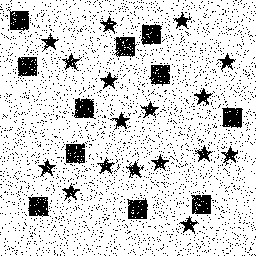
Squares: 11
Triangles: 0
Stars: 17
Total shapes: 28